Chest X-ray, AP view. Patient: 56 years old, sex F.
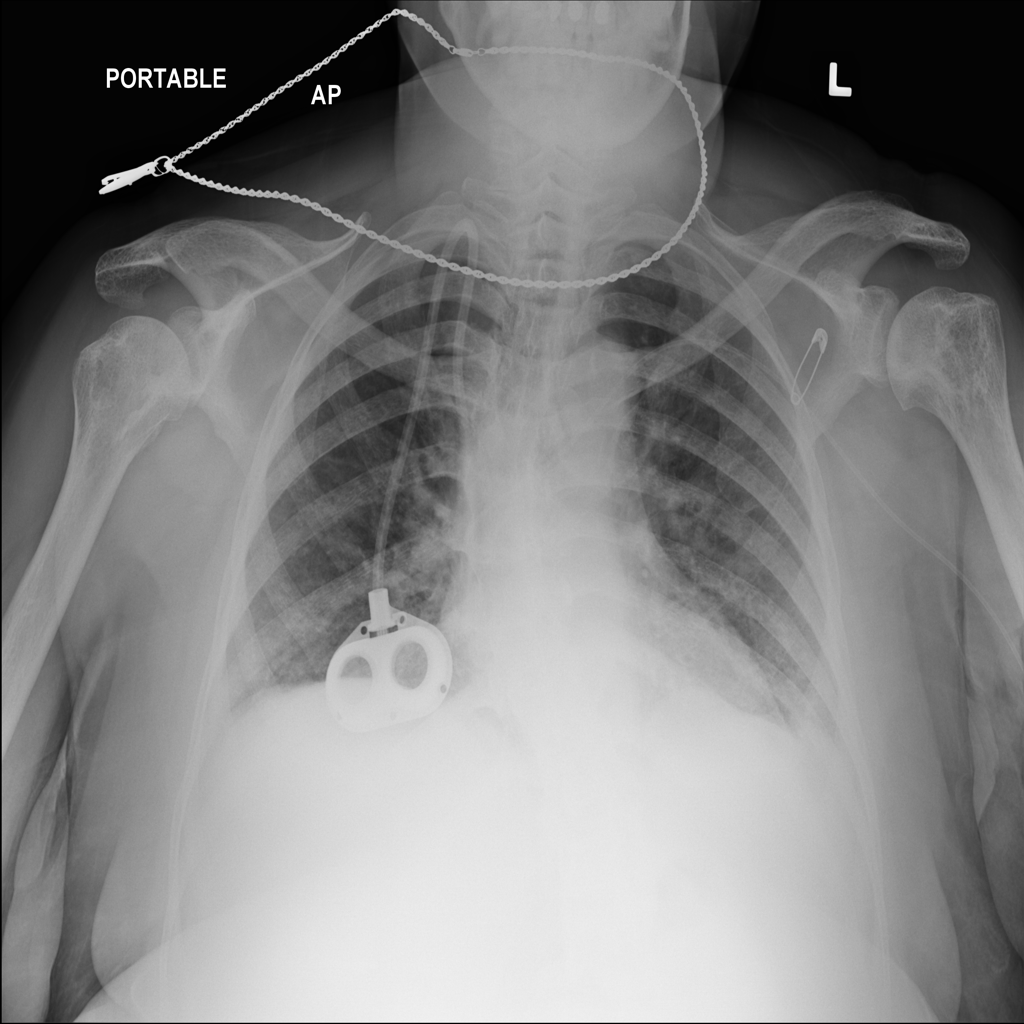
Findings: No Finding